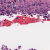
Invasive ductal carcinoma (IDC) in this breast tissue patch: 0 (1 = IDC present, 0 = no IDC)